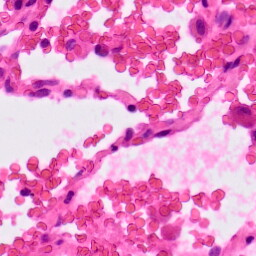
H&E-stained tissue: Lung